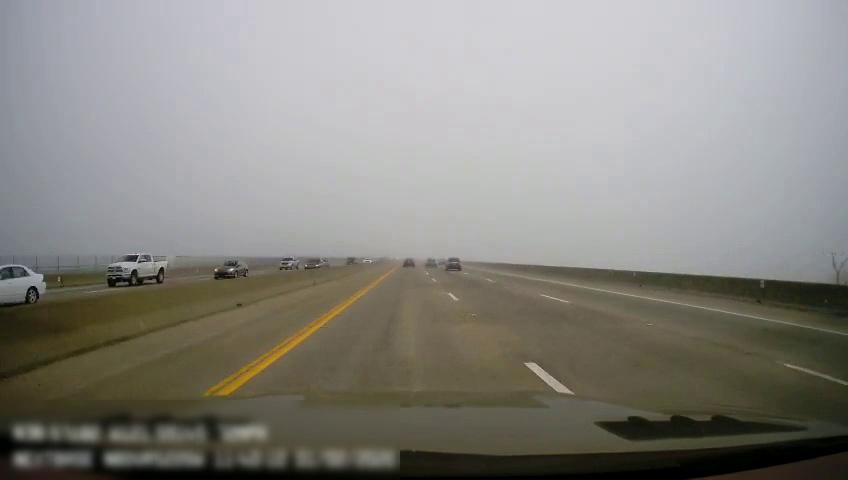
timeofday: Day
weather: Cloudy
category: Drivable Space
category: Drivable Space
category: Vehicles | Truck
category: Vehicles | Car
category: Vehicles | Car
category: Vehicles | Truck
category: Vehicles | Car
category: Vehicles | SUV
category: Vehicles | Car
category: Vehicles | Car
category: Vehicles | Car
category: Vehicles | Car
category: Lanes | Current Lane
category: Lanes | Current Lane
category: Lanes | Alternate Lane
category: Lanes | Alternate Lane
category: Lanes | Alternate Lane
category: Lanes | Opposite Lane
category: Lanes | Opposite Lane